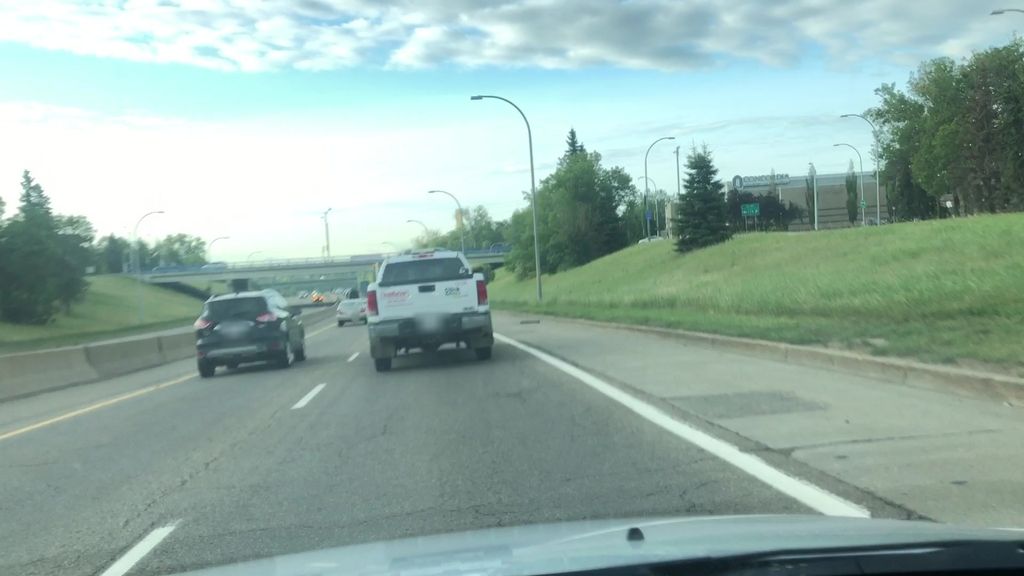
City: edmonton